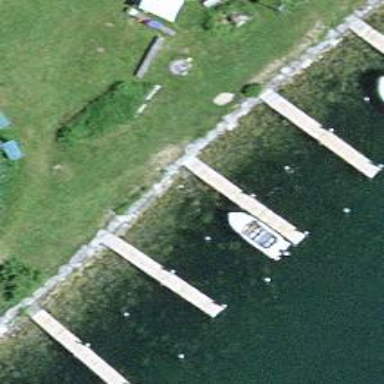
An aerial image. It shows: Man-made pier.